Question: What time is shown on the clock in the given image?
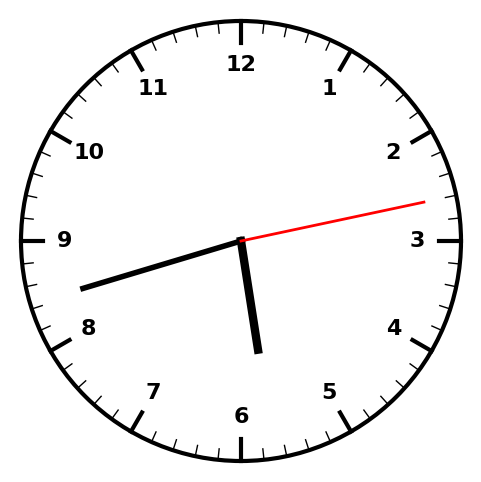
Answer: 05:42:13